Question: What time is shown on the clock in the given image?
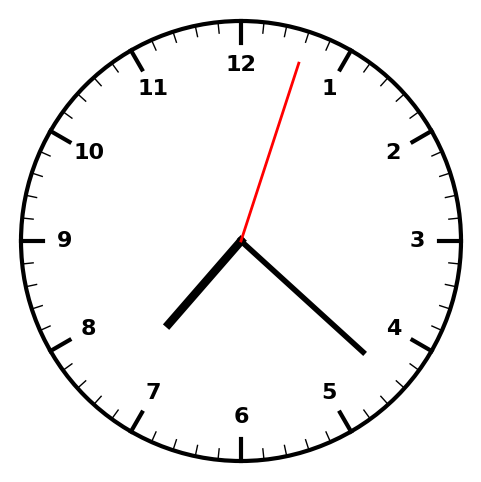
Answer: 07:22:03